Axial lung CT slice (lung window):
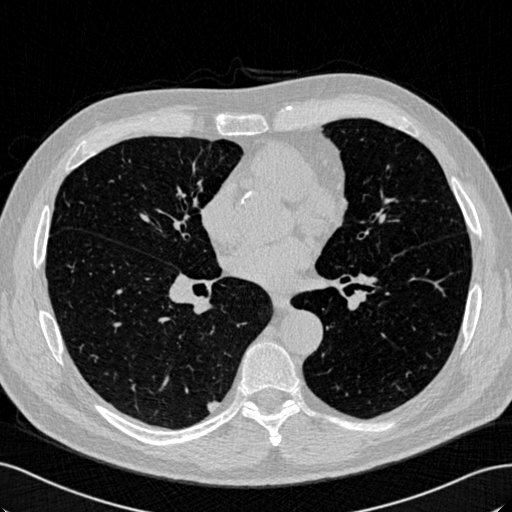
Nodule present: yes
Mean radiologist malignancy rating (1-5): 3.25